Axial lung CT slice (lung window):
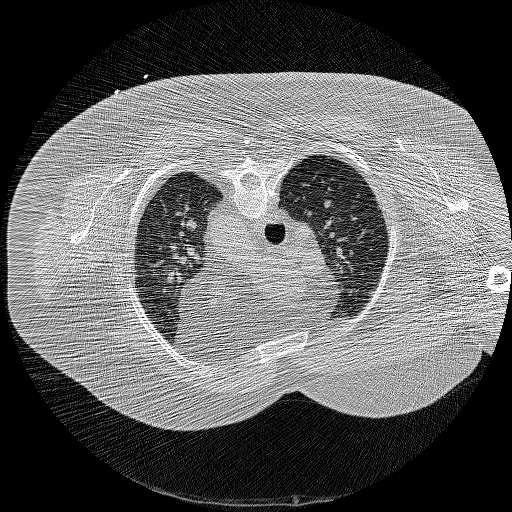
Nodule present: no